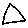
Label: triangle